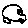
Label: car